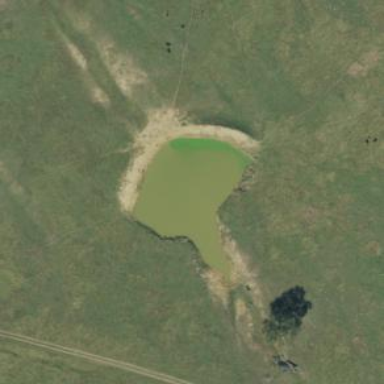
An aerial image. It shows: Reservoir of natural water.